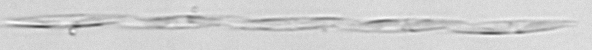
Label: Pseudo-nitzschia